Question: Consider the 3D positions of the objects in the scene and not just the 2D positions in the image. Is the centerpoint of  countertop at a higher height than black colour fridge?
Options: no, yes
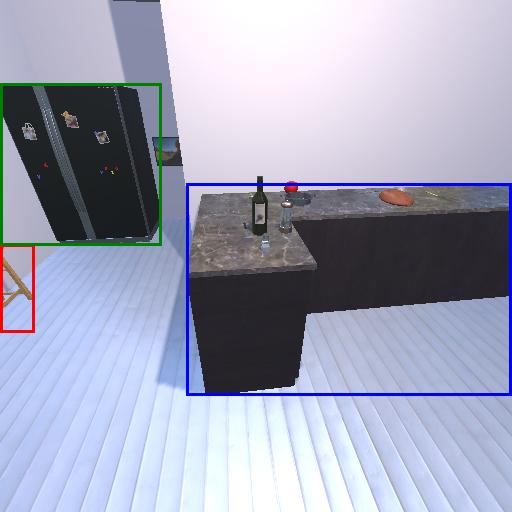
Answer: no